Field crop: maize
Growth stage: 2
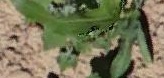
Species: maize